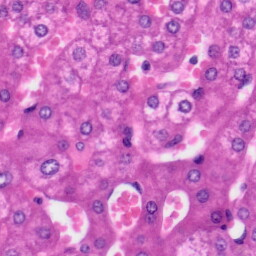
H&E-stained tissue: Liver